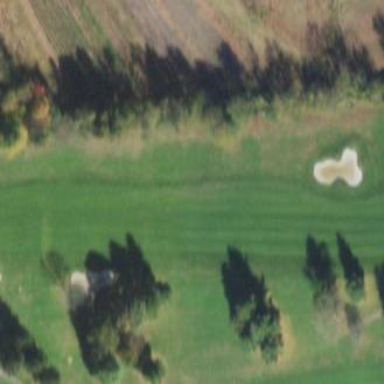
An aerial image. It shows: Golf fairway surrounded by grass.